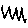
Label: zigzag